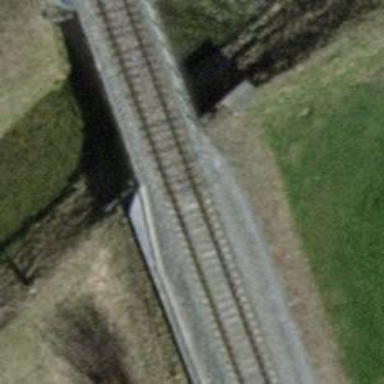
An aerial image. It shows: Contact line indicates electrification.